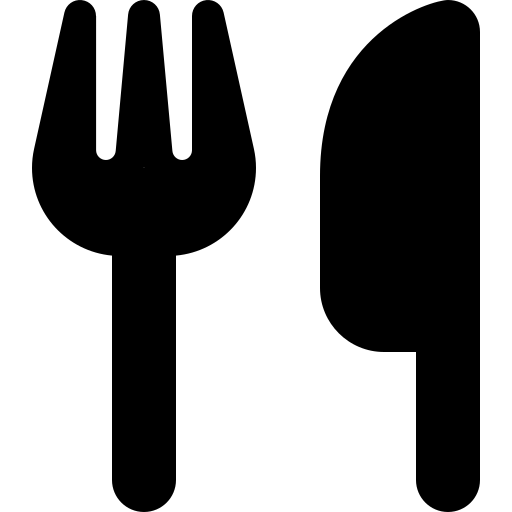
Tags: icon, FontAwesome, fa-icon, solid, utensils